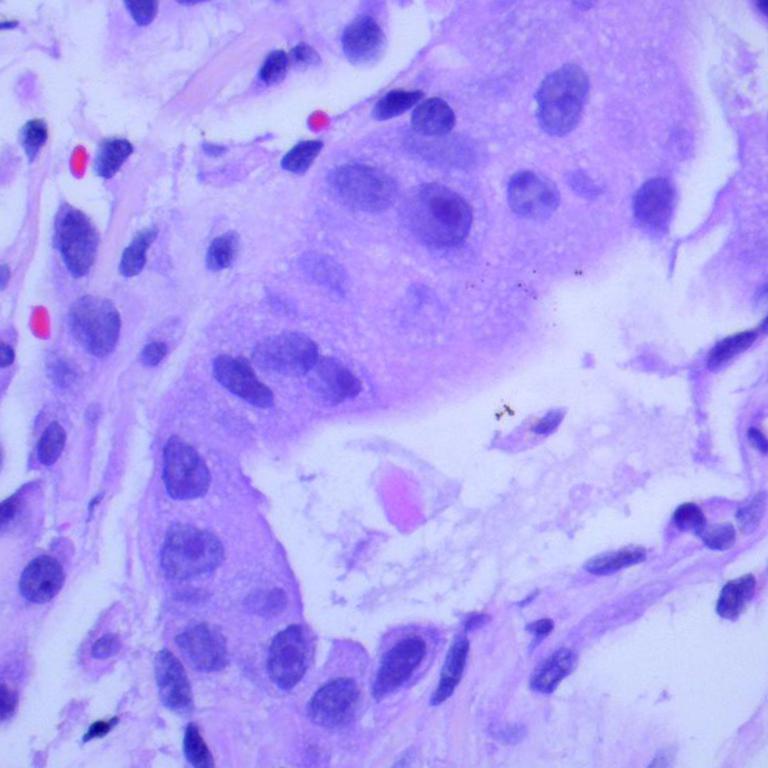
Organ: lung
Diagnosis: adenocarcinomas